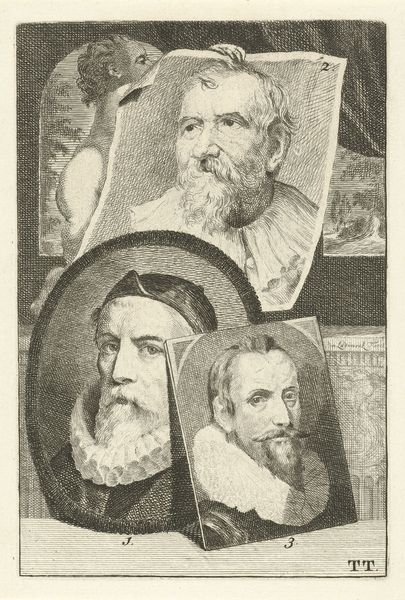
Titel: Portretten van Otto van Veen, Adam van Noort en Marcus Gheeraerts I
Künstler: Jan l' Admiral
Standort: Amsterdam
Institution: Rijksmuseum
Schlagwörter: gemälde, mann, schatten, grau, köpfe, männer, nase, ohr, stirn, weiss, zeichnung, bart, bärte, gesichter, mütze, schnurrbart, augen, kragen, rahmen, vollbart, halskrause, portrait, porträt, signatur, vorhang, haare, adel, blatt, kinn, prtrait, oval, spanien, bilder, rand, zahlen, rechteck, druckgraphik, lithographie, druckgrafik, stich, bürgertum, krause, nummern, kupferstich, 3, tt, 17. jahrhundert, j, 2, vorhang#, nasein